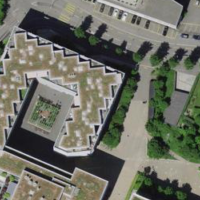
EUNIS habitat code: 56
Species observed at this site:
Claytonia perfoliata